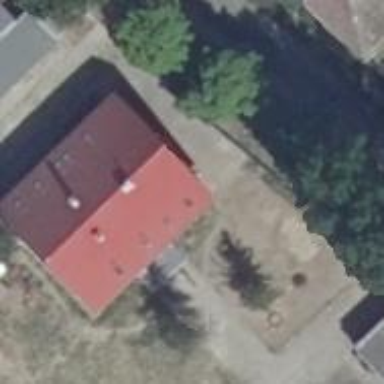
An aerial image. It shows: Residential building.